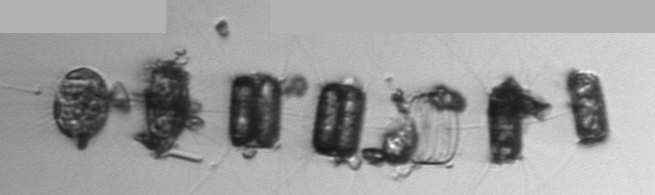
Label: Thalassiosira_TAG_external_detritus